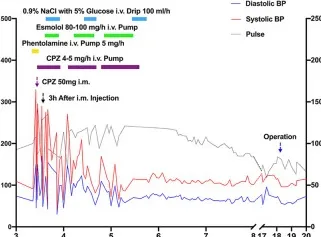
Curves of systolic and diastolic blood pressure and heart rate during chlorpromazine application : Patient 1.
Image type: electrography (ekg)